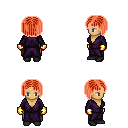
a pixel art fantasy rpg character, female body template, human, tanned skin, purple robe, robe skirt, red pageboy hairstyle, gold gloves, black shoes, four views (front, back, left, right), 2x2 character sprite sheet, small pixel art, hard edges, no anti-aliasing